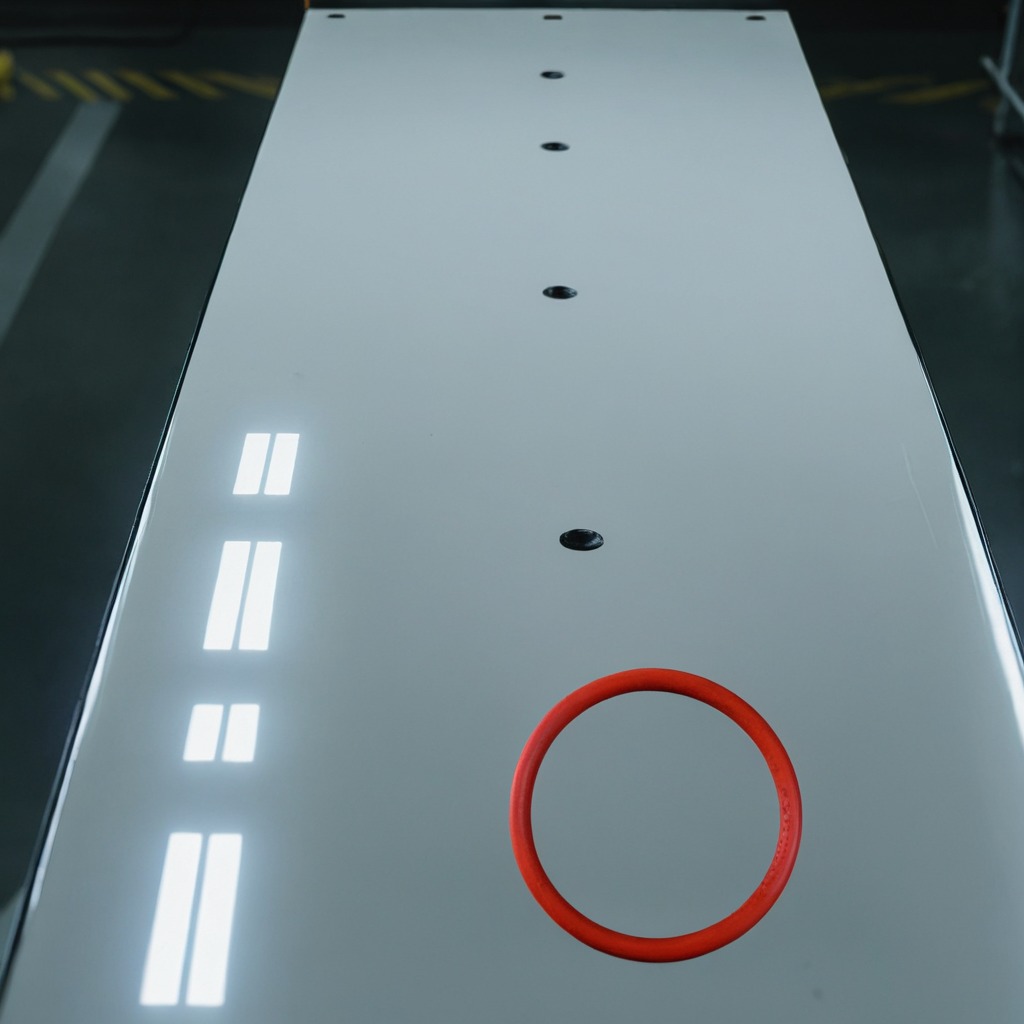
A rubber O-ring lying on a high-gloss table in a ship maintenance bay industrial lighting.